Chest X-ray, PA view. Patient: 58 years old, sex M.
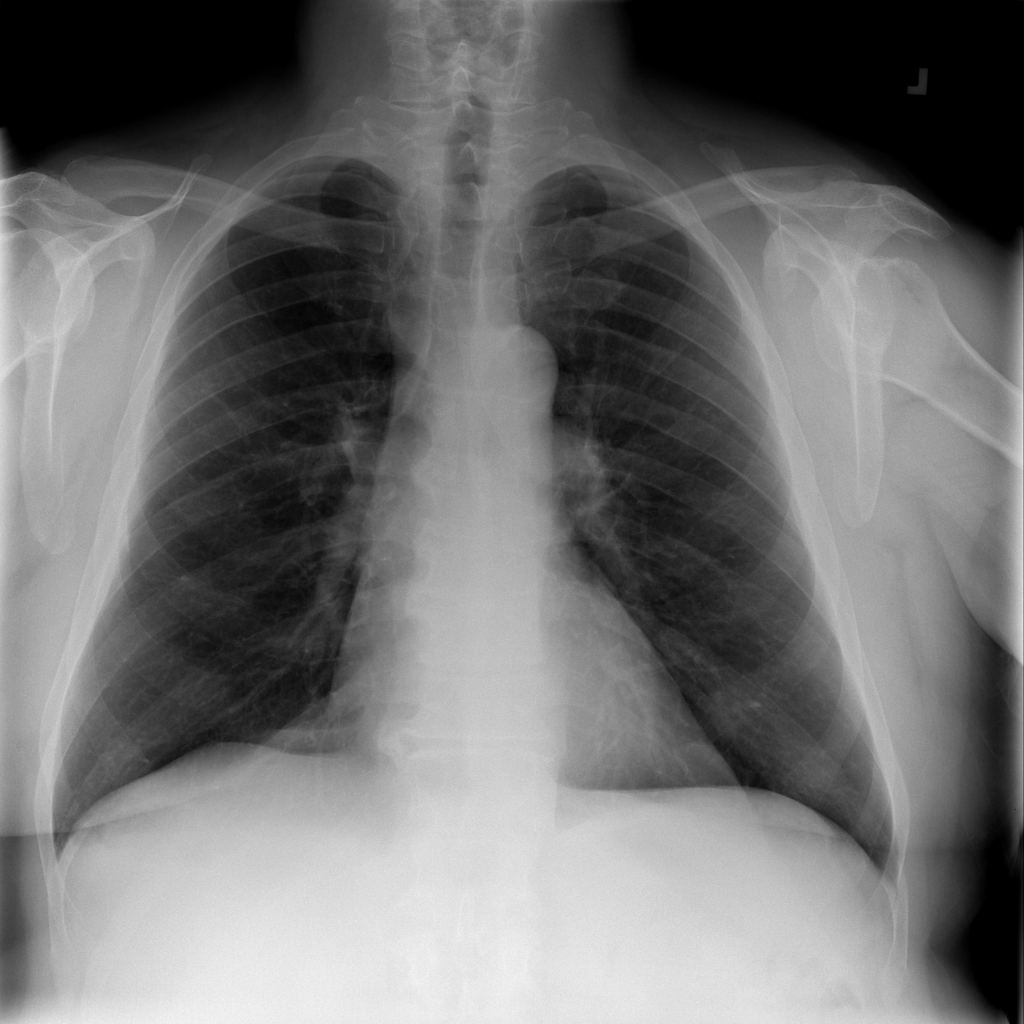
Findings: No Finding